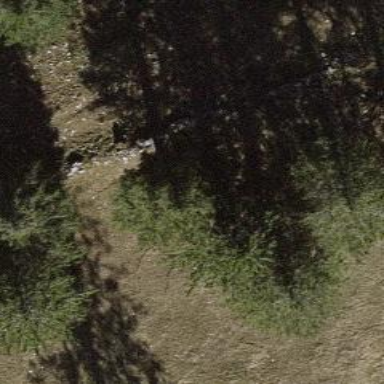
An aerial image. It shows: Single tag "natural: tree."